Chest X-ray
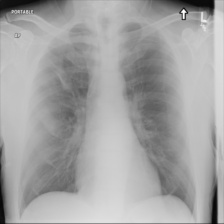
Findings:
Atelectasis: negative
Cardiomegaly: negative
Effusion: negative
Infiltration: negative
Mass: negative
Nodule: positive
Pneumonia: negative
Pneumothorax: negative
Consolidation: negative
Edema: negative
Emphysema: negative
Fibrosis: negative
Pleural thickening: negative
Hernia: negative